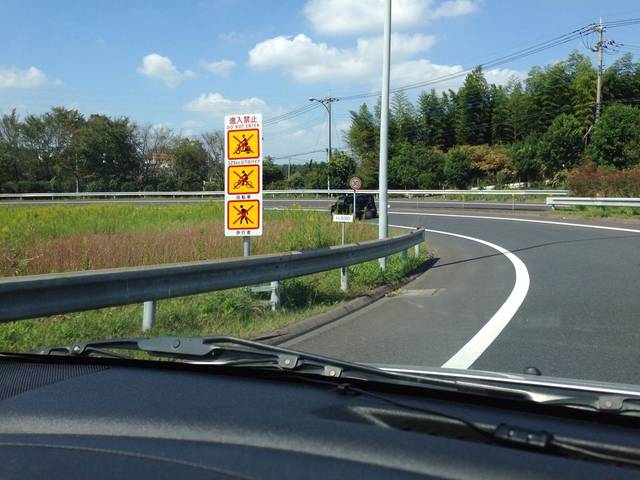
Region: Japan
Coordinates: 36.061, 140.159